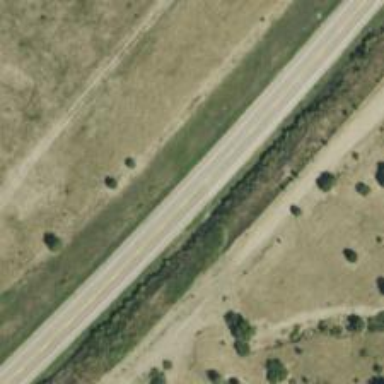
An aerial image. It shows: Primary highway with asphalt surface and grade1 tracktype.